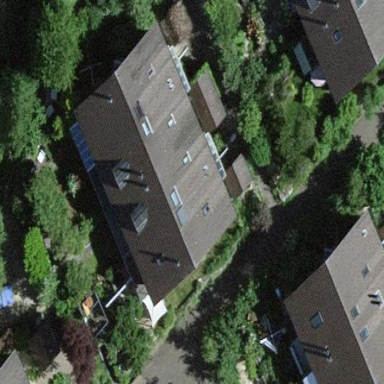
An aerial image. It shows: Terrace building with gabled roof.